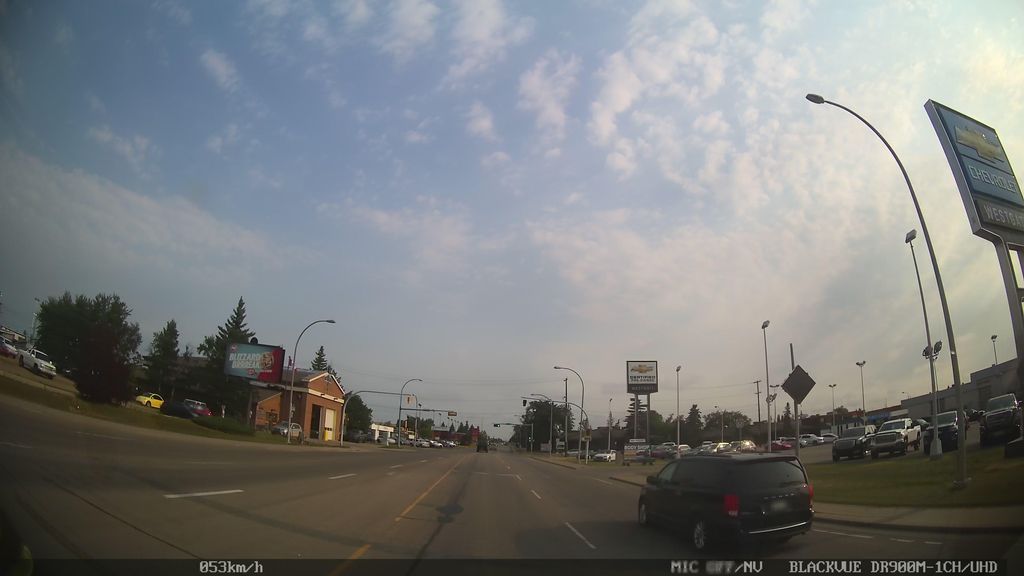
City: edmonton